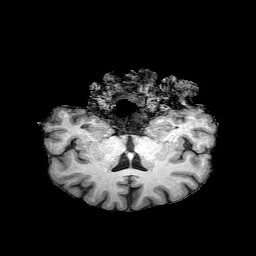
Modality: T1w
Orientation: sagittal
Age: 68
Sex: female
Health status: healthy